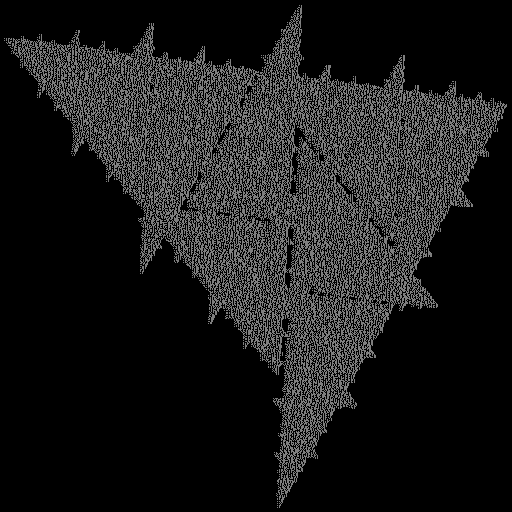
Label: a1